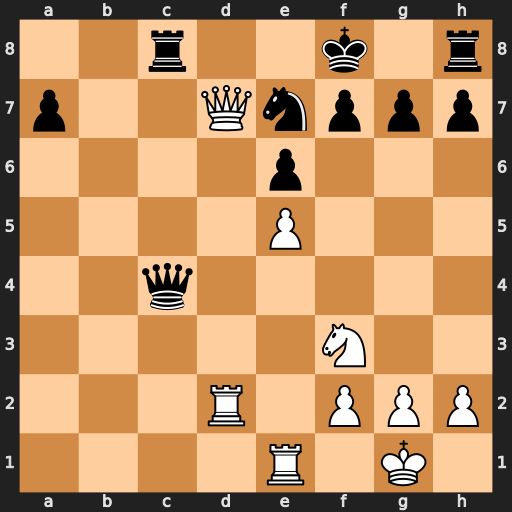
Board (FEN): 2r2k1r/p2Qnppp/4p3/4P3/2q5/5N2/3R1PPP/4R1K1
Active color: w
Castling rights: -
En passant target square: -
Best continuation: Qd8+ Rxd8 Rxd8#